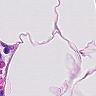
Metastatic tissue present: no